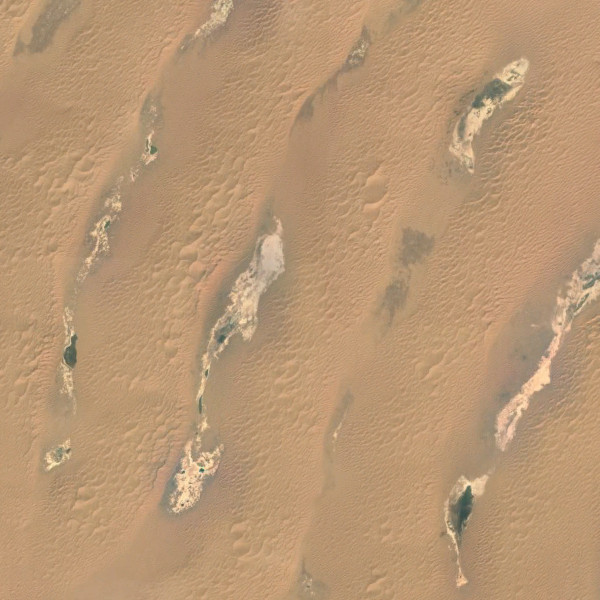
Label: Desert